Question: This is an image from apple's documentation. They show a transform from a cube to sphere and also to some random geometry.

Only a few lines lower they state:
> A morpher and its target geometries may be loaded from a scene file or
created programmatically. The base geometry and all target geometries
must be topologically identical--that is, they must contain the same
number and structural arrangement of vertices.
Could someone explain this paragraph because apparently I don't understand it.
Since a sphere will never have the same structural arrangement of vertices as cube(at least I think so), it is impossible to make transformation. But hey, we all see it in the picture. I also tried do to the transformation and I don't get the expected results. So how do you go from sphere to cube or vice versa?
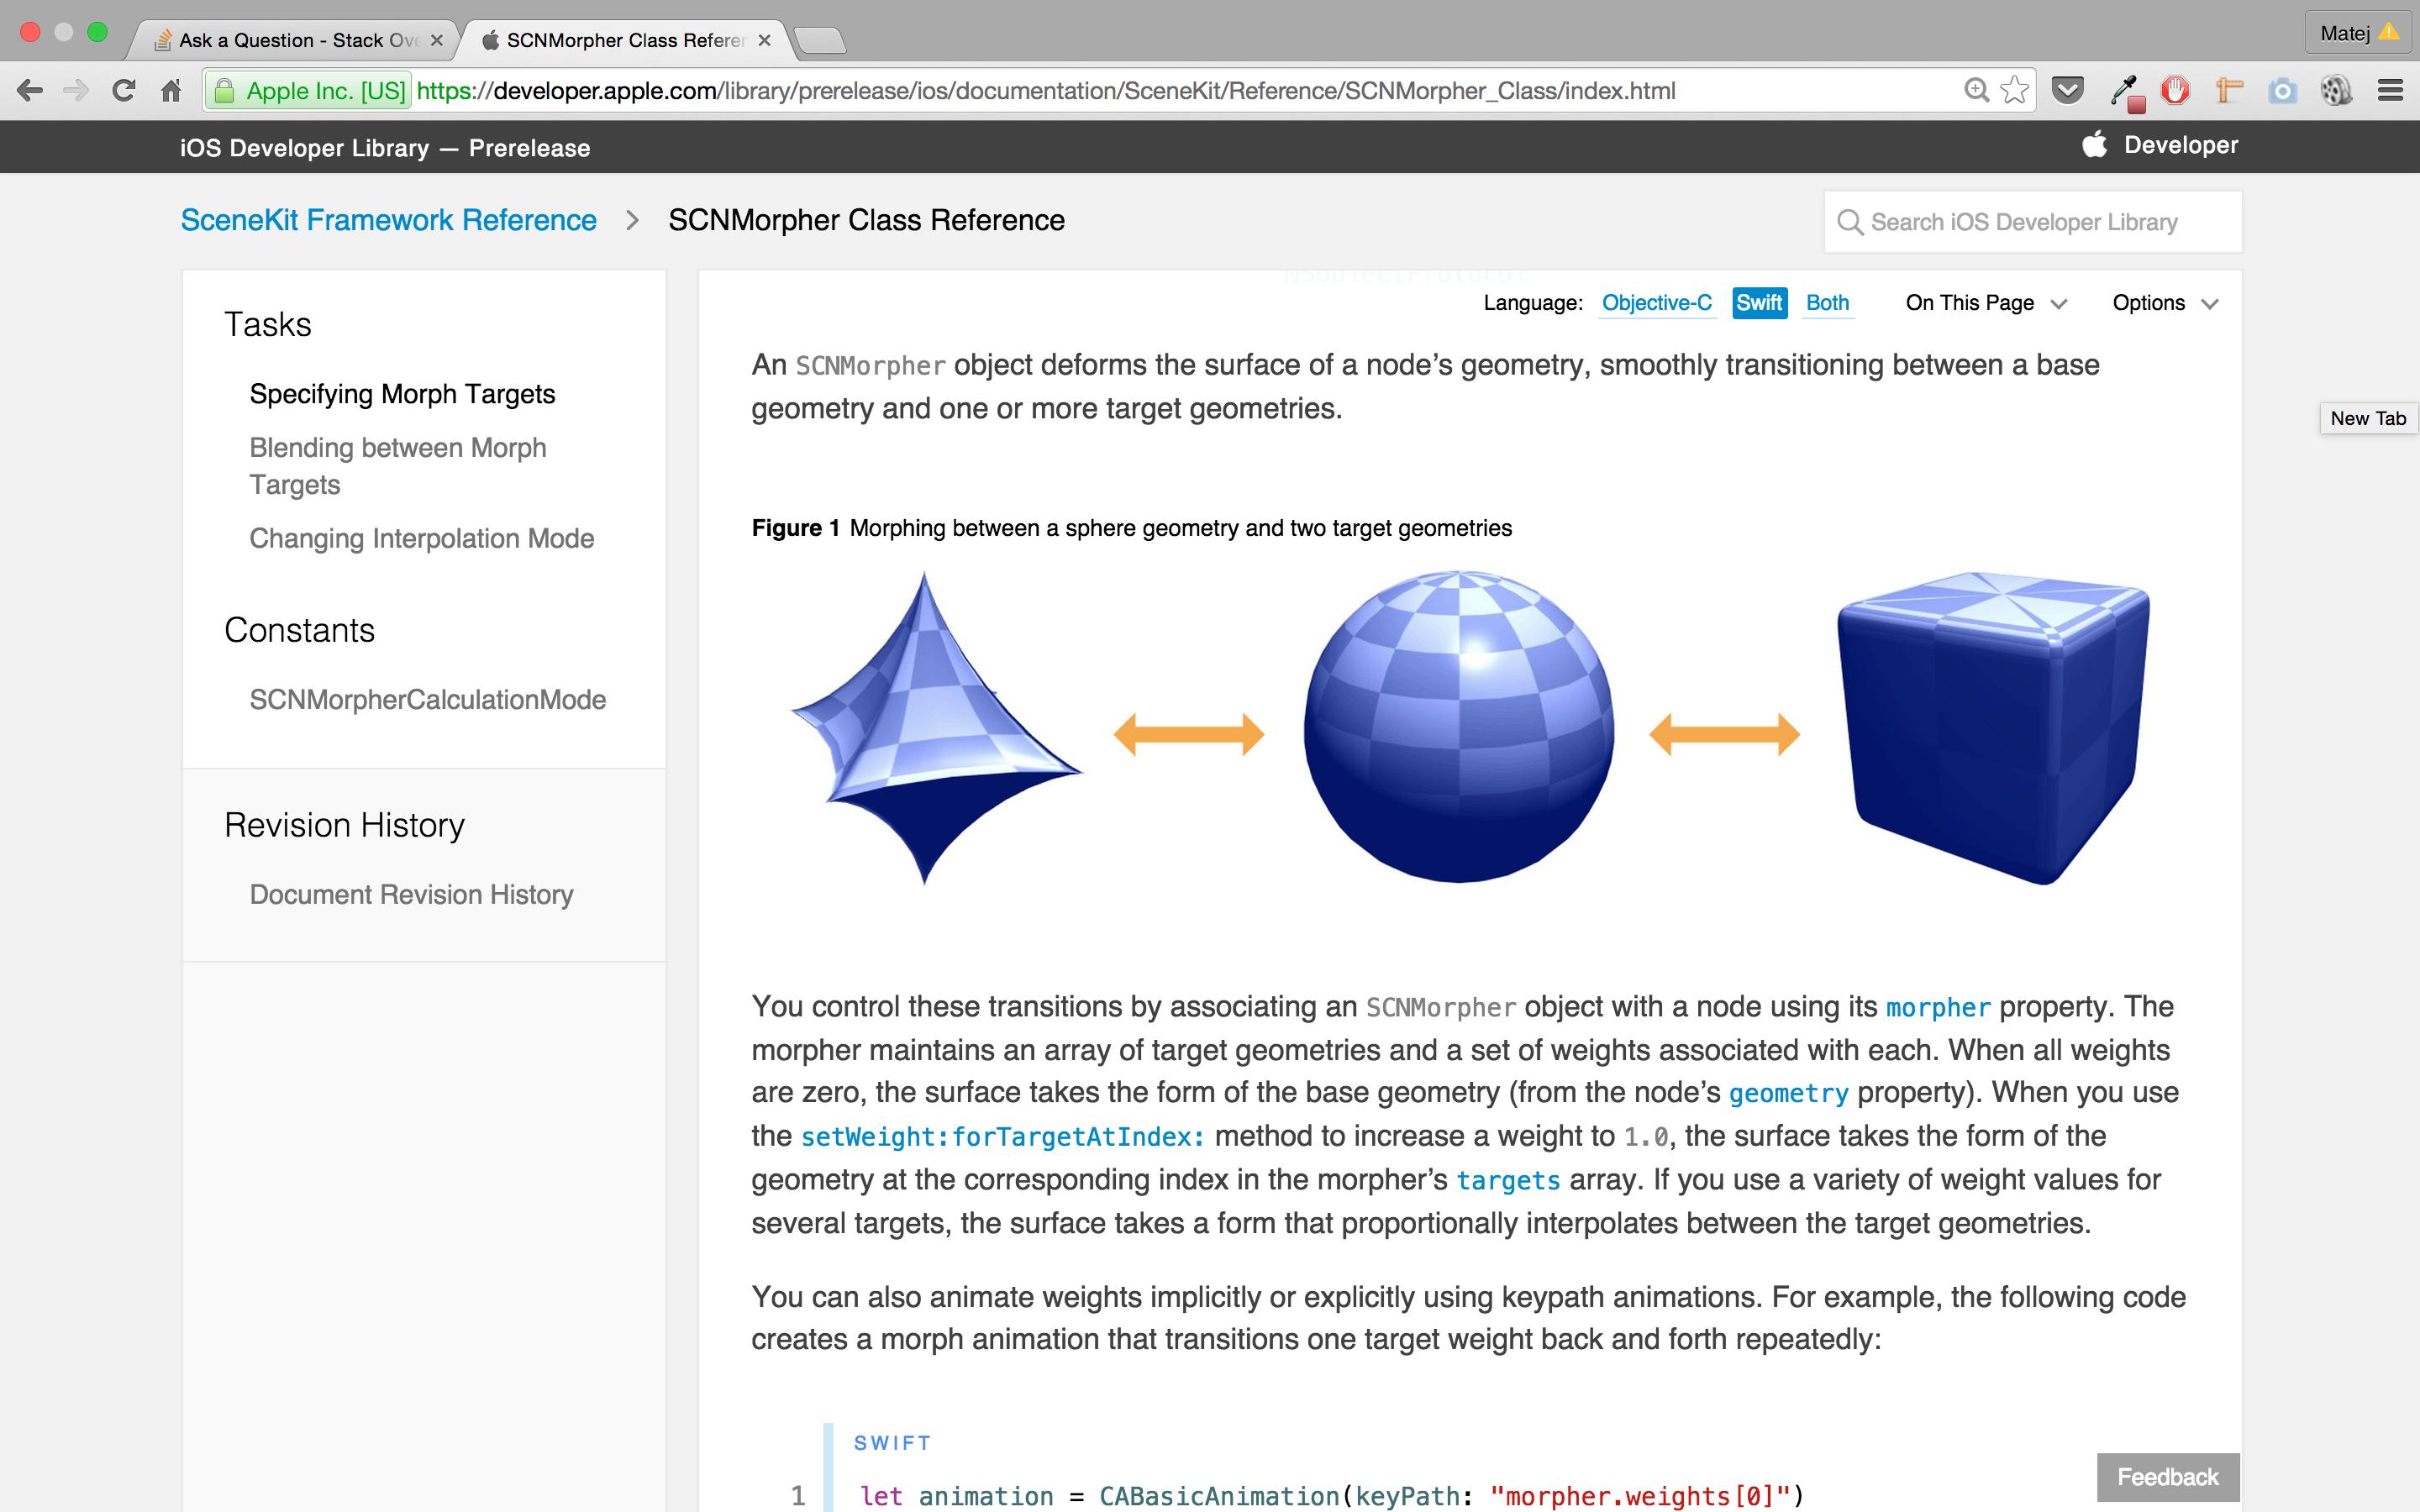
Answer: "Topologically identical" means that the relationships between vertices in a mesh must be preserved, but their locations in space can change. Here's an example of that in 2D:

These two meshes have the same eight vertices, connected to each other in the same ways, but their positions (and thus the shape they form) differ.
To do the same in 3D with SceneKit, you need custom vertex data -- the primitive shapes that SceneKit can generate for you (like 'SCNSphere', 'SCNBox', and whatnot) all have different topologies, so they can't be used as morpher targets.
If you want to morph a box into a sphere, you'll need to generate your own box and sphere with identical topology. The "some random shape" in Apple's illustration is a hint at how you might do that -- it appears to be one of the variants of a <URL>. If you use the equations in that Wikipedia page you can generate a set of points that can be either on a sphere or on a cube depending on other parameters. Vary those parameters to generate a couple of meshes, create 'SCNGeometry' from those meshes, and you've got valid 'SCNMorpher' targets.
You can see a simpler example of morphing in Apple's <URL> sample app.